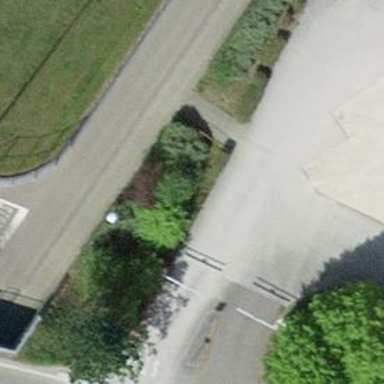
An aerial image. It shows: Concrete steps.